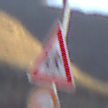
Verkehrszeichen: KinderRechts
Zusatzzeichen unten: VerbotUeberholenEinspurigeFahrzeuge
Umgebung: Outdoor, Nature
Tageszeit: SunriseSunset
Wetter: Clear
Licht: Natural
Jahreszeit: NotSpecified
Kontrast: HighContrast